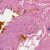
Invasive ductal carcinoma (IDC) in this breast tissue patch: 0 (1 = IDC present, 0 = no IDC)